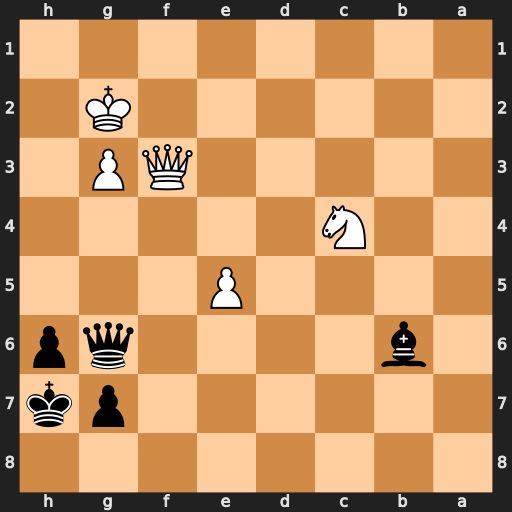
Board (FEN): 8/6pk/1b4qp/4P3/2N5/5QP1/6K1/8
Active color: b
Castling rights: -
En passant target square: -
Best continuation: Qc2+ Nd2 Qxd2+